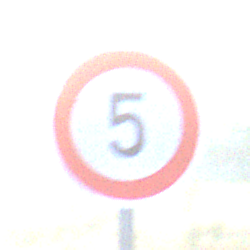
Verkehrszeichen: Geschwindigkeit5
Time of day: Dawn
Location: Outdoor (Nature)
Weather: Clear
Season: NotSpecified
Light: Natural